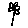
Label: flower